Aerial crown-view tile of a tropical tree (Barro Colorado Island, Panama), acquired 20240611:
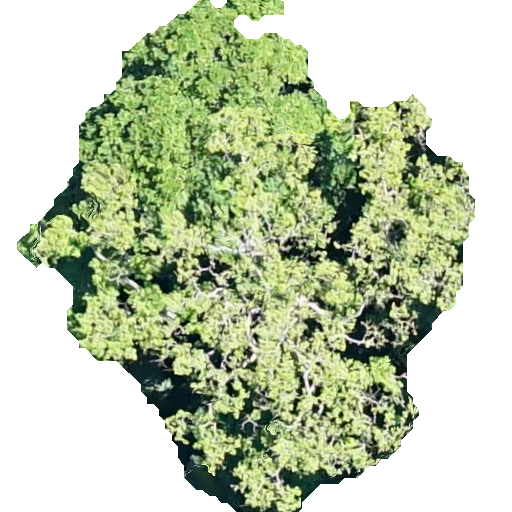
Species: Simarouba amara
GBIF accepted scientific name: Simarouba amara
Crown area: 227.273 m²